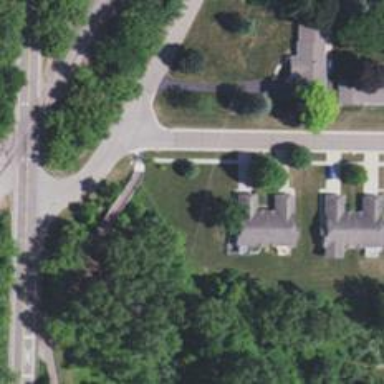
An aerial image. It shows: Residential road.